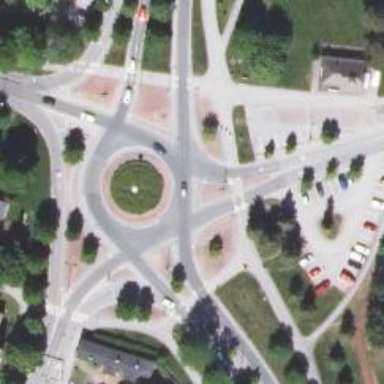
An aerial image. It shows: Secondary road made of asphalt leading to roundabout.